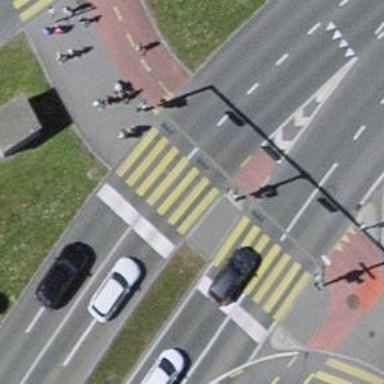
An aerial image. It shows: Traffic calming island.